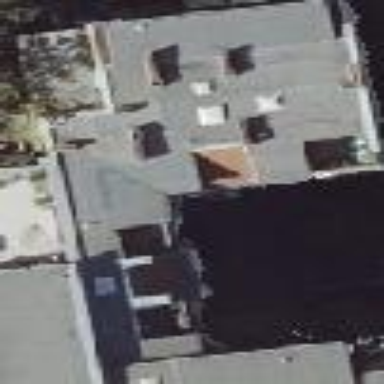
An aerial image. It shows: Quadruple saltbox roof shape on apartment building.